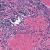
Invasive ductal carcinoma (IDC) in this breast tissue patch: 0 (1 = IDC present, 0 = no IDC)